Question: I'm experiencing something odd.
Whenever I attempt to create a <URL>, that object's Name property is set to "Debug", and the Parent is set to the '{bin}' folder.
I don't try to replicate Windows Explorer very often, so I don't know if this is something common or not.
I was getting this on my development PC at home, and now it is doing it here at work.
Does anyone else get this or is it just me?

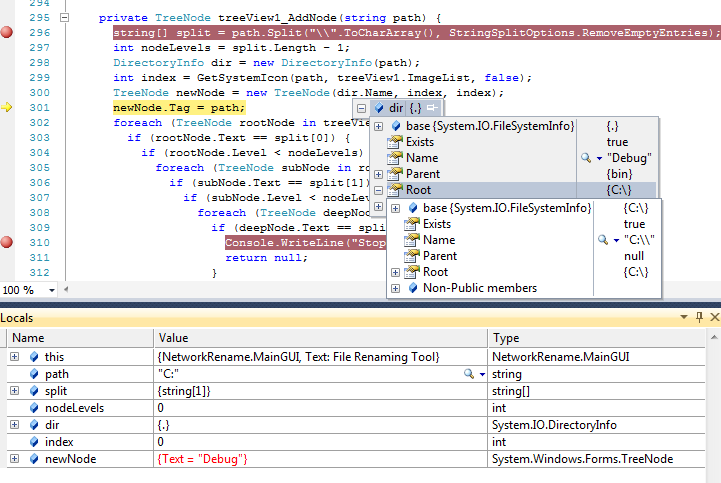
Answer: You should set the initial path to '"C:\"' or '@"C:"', not '"C:"'.
The 'DirectoryInfo' is just defaulting to the current directory, which is 'bin\Debug'.